Question: Count the number of objects in the diagram.
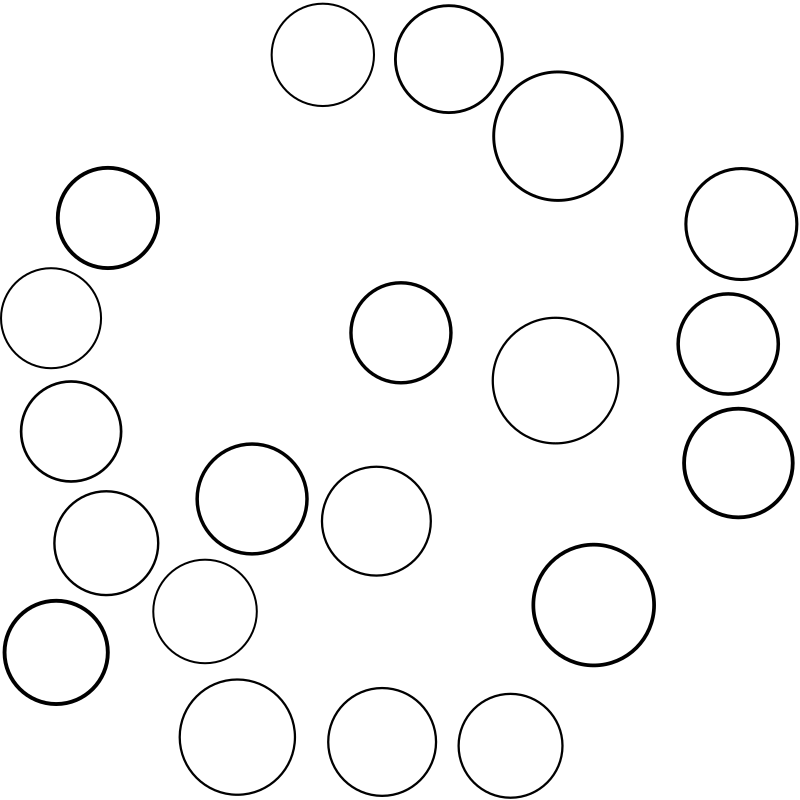
Answer: 20